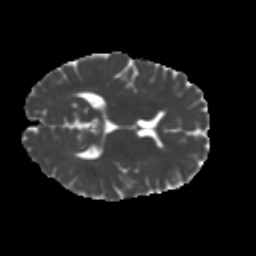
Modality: MD
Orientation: axial
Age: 21
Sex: female
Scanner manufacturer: ge
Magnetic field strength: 3 T
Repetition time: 7.8 s
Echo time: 0.0606 s